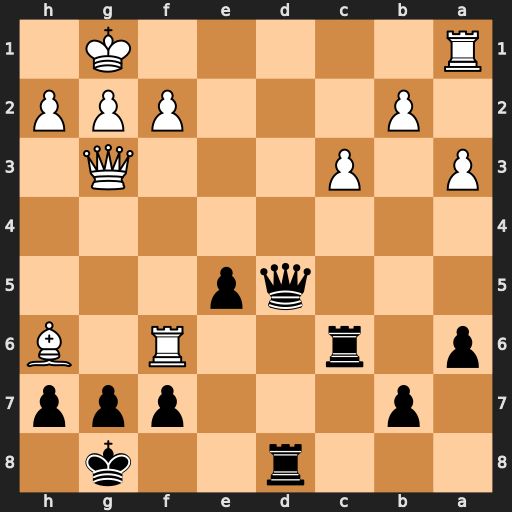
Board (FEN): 3r2k1/1p3ppp/p1r2R1B/3qp3/8/P1P3Q1/1P3PPP/R5K1
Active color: b
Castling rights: -
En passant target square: -
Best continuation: Qd1+ Rxd1 Rxd1#